Aerial crown-view tile of a tropical tree (Barro Colorado Island, Panama), acquired 20250512:
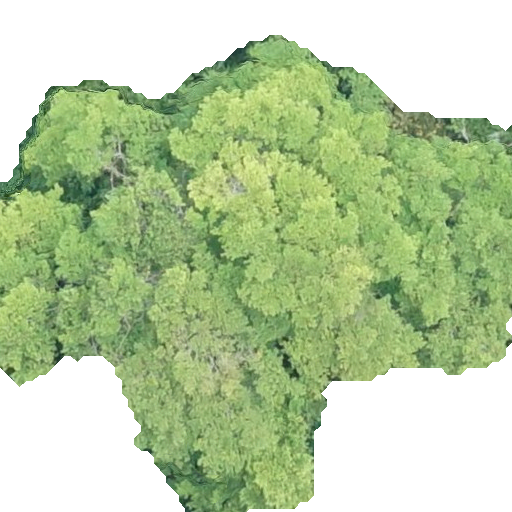
Species: Terminalia amazonia
GBIF accepted scientific name: Terminalia amazonica
Crown area: 259.766 m²